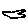
Label: bird